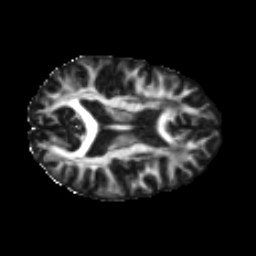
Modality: FA
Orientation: axial
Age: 56
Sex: female
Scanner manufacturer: ge
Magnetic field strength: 3 T
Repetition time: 7.8 s
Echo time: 0.0606 s